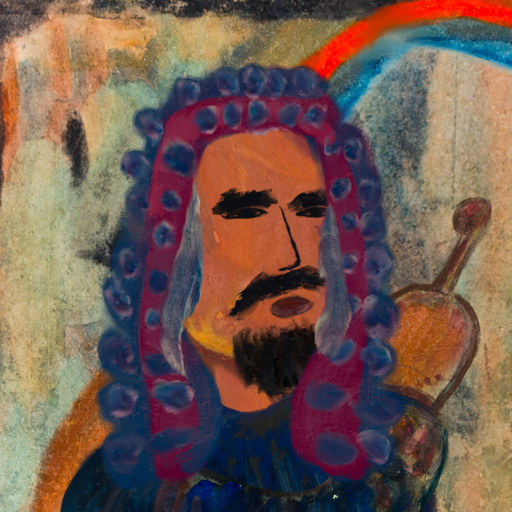
Background: Childish, Head And Neck Side: Mother_And_Son_Son, Face Side: Mosgoul, Bust: Pipe, Hair Side: Hill_Girl, Head Accessory: Blank, Second Necklace: Blank, Necklace: Blank, Baby: Blank